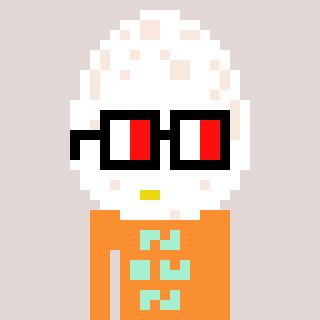
a pixel art character with square glasses with black frames and red eyes, a egg-shaped head and a orange-colored body on a warm background